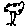
Label: tree